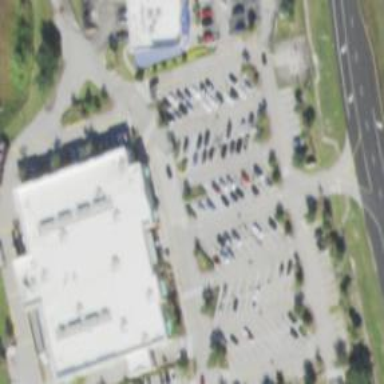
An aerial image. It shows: Retail building.